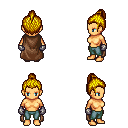
a pixel art fantasy rpg character, female body template, human, tanned skin, brown cape, teal pants, blonde short topknot hairstyle, metal gloves, four views (front, back, left, right), 2x2 character sprite sheet, small pixel art, hard edges, no anti-aliasing